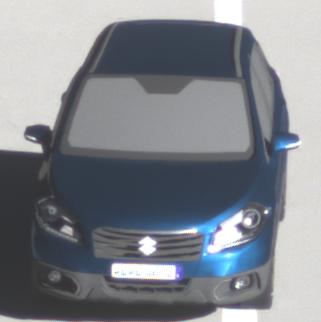
Make: Suzuki
Model: SX4 S-Cross 1.6
Detailed model: SX4 (II) S-Cross
Model produced from: 2013/10
Model produced until: 2015/08
Doors: 5
Color: blue
Road condition: dry road
Daytime: morning or afternoon
Contrast: high contrast